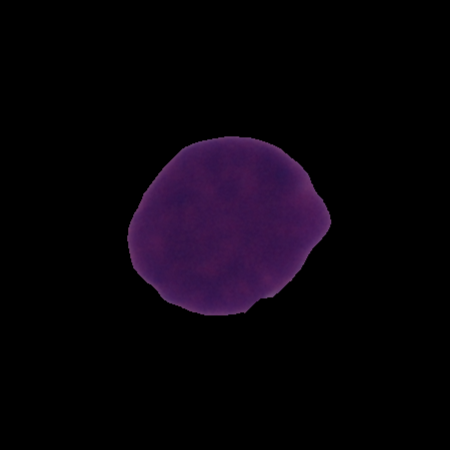
Label: cancer